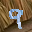
Label: 9